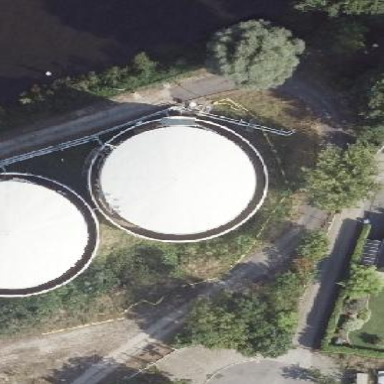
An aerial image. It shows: Storage tank that is man-made.